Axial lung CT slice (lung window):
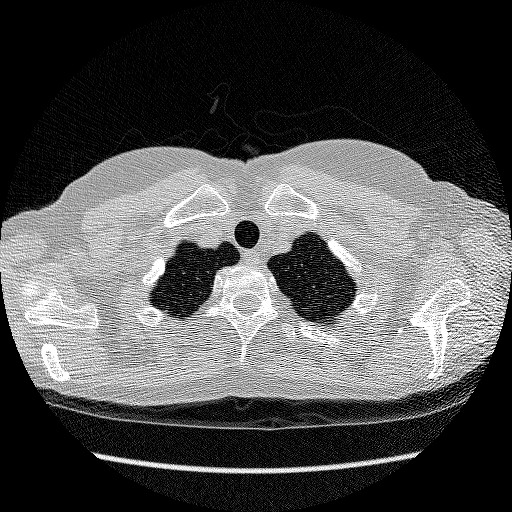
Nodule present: no